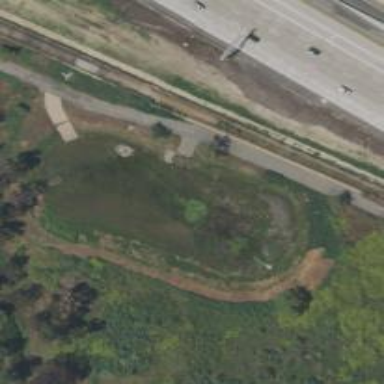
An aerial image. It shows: Retention basin filled with water.